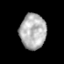
Tissue: prostate
Cell type: T cells
Senescence score: 0.3228
Nuclear area (px): 901
Mean DAPI intensity: 178.922